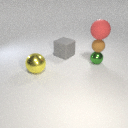
large yellow metal sphere in front of small green metal sphere